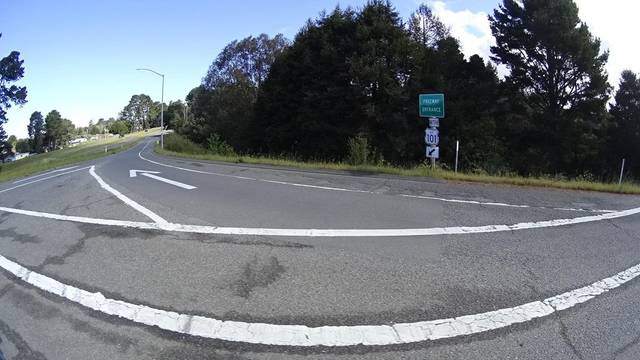
Region: United States
Coordinates: 40.934, -124.114